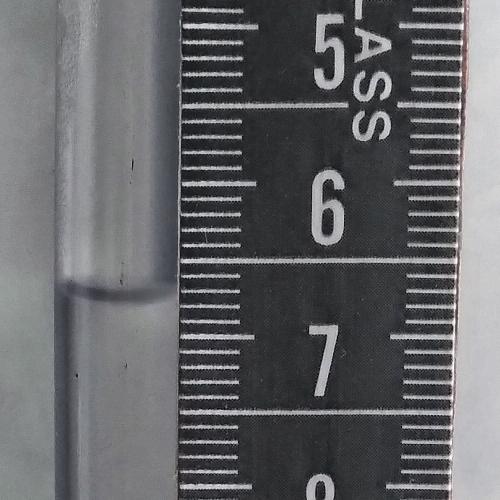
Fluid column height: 6.7 cm